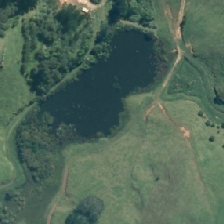
Land cover: lake_pond